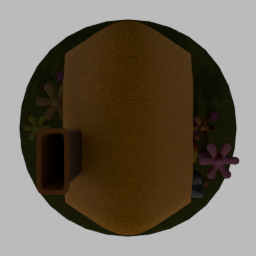
Label: architecture